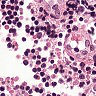
Metastatic tissue present: no